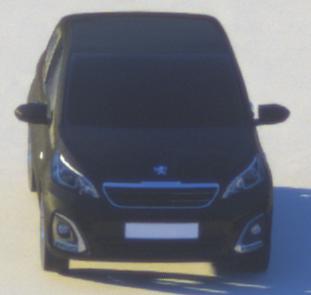
Make: Peugeot
Model: 108 1.0 VTi 68
Detailed model: 108
Model produced from: 2015/03
Model produced until: 2016/10
Doors: 3
Color: black
Road condition: dry road
Daytime: sunrise or sunset
Contrast: medium contrast